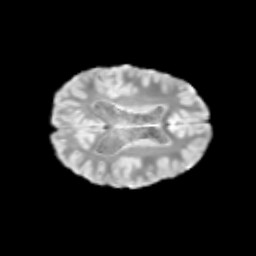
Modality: T2w
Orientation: axial
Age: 9
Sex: female
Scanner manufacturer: siemens
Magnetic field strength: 3 T
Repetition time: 3.8 s
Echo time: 0.07 s